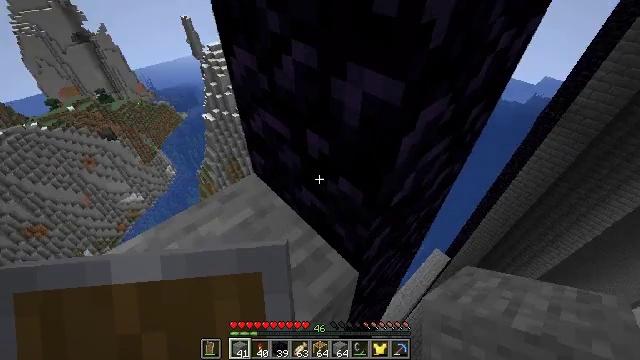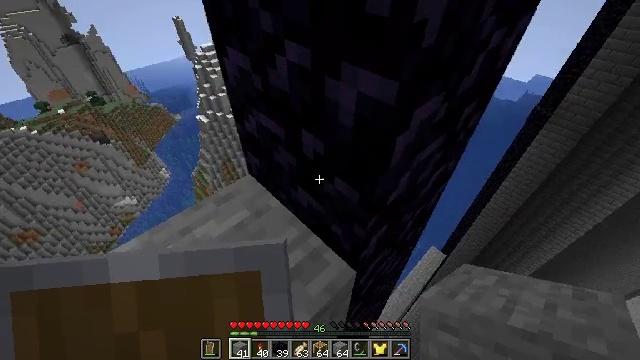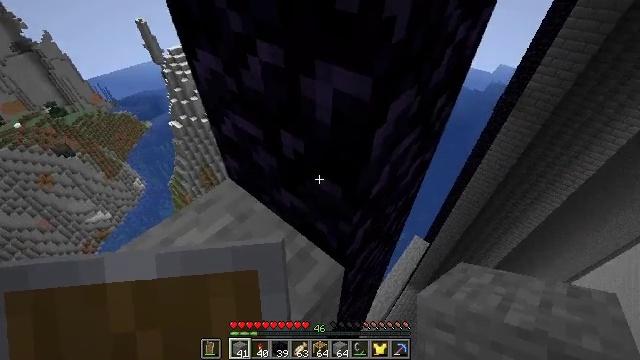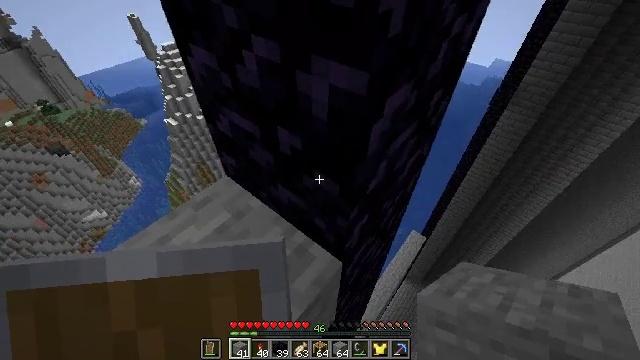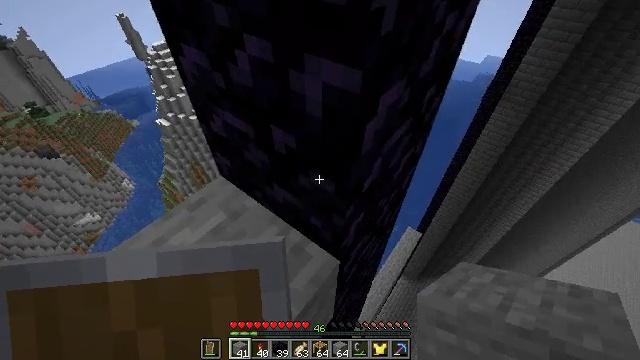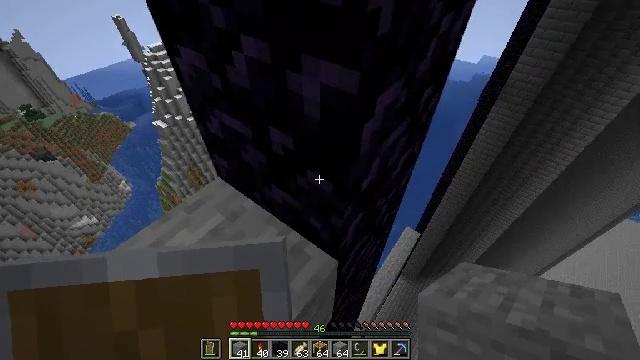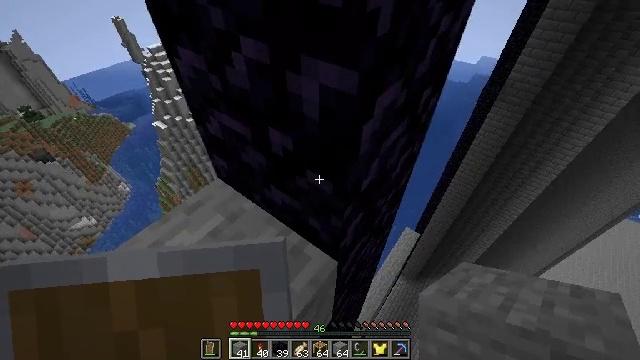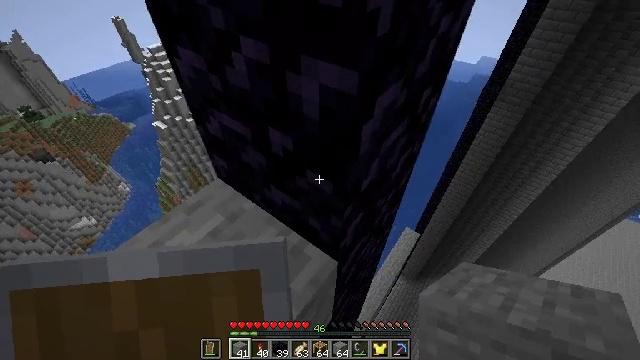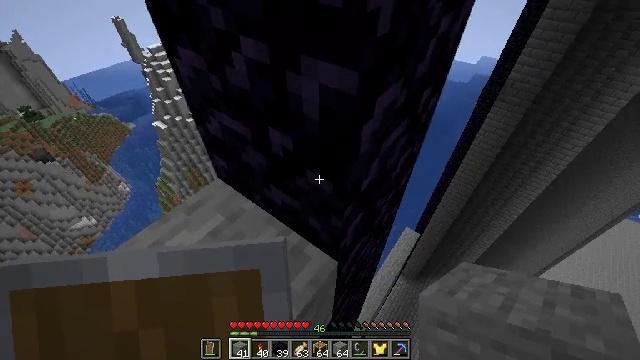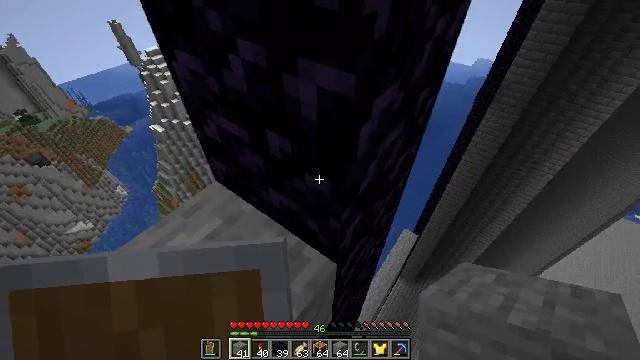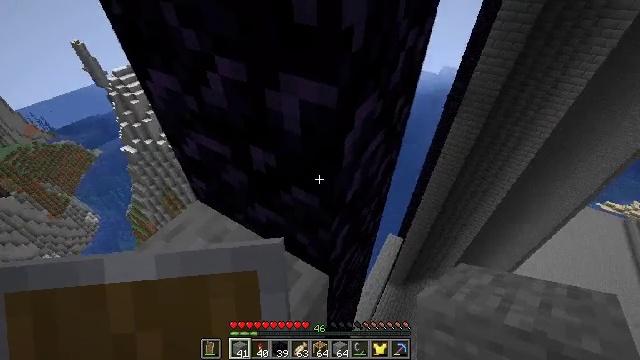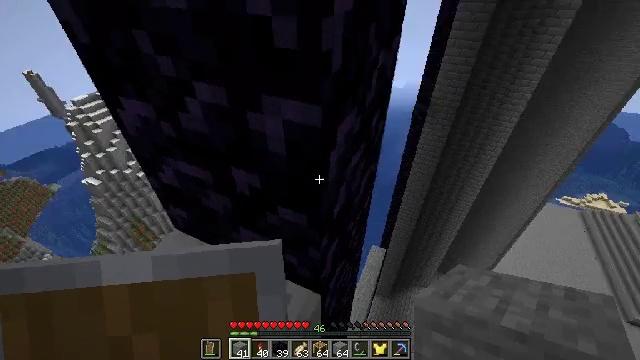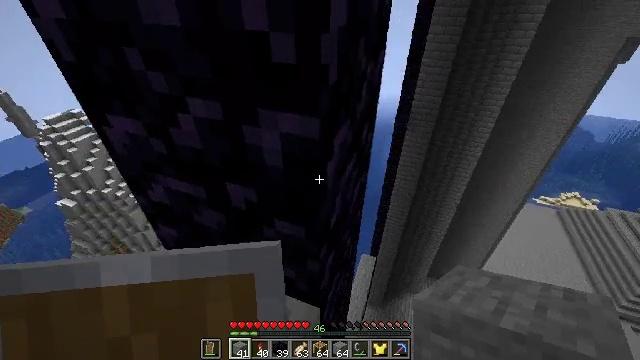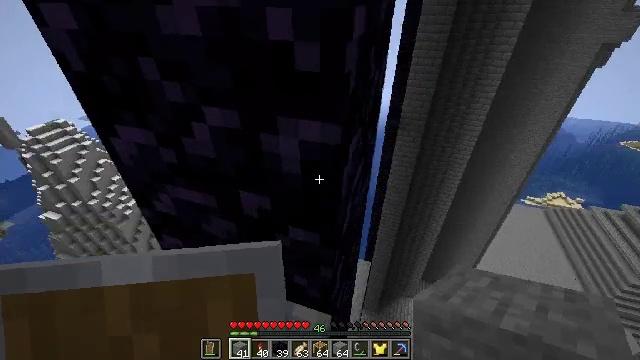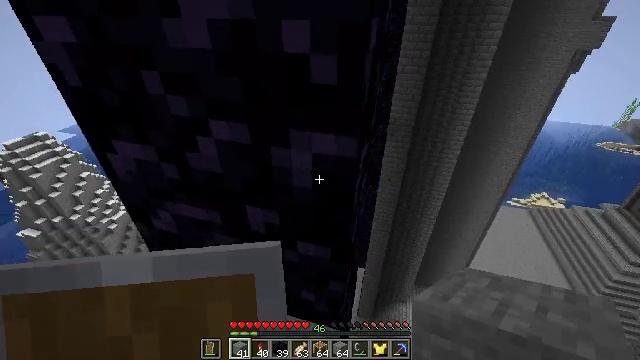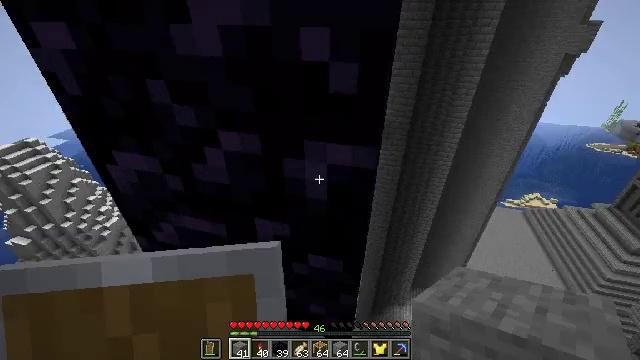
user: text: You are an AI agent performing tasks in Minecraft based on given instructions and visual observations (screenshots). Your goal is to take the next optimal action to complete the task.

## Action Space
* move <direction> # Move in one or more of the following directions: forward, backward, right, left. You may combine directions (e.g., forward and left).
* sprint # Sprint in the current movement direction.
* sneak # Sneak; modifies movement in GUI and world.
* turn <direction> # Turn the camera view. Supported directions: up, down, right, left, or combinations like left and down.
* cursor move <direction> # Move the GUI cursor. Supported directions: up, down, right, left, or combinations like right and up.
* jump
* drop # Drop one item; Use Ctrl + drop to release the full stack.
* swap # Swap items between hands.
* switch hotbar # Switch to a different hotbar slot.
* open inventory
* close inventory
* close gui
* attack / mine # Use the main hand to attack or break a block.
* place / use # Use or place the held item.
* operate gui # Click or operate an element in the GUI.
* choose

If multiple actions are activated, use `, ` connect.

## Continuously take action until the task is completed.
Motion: motion action
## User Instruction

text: Gather obsidian from a lava source.
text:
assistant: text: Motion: sneak, turn right
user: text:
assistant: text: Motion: sneak, turn right
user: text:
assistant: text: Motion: sneak
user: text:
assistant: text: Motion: sneak, turn right
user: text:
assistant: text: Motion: sneak
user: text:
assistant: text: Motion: sneak
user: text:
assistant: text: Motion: sneak
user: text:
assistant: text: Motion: sneak
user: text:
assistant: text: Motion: sneak
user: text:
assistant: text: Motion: move left, sneak, turn right and up
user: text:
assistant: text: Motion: move left, sneak, turn right and up
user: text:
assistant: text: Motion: move left, sneak, turn right and up
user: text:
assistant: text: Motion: move left, sneak, turn right and up
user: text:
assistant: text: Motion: move forward and move left, sneak, turn right and up
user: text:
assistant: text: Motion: move forward and move left, sneak, turn right
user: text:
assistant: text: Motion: move forward and move left, sneak
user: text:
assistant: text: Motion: move forward and move left, sneak
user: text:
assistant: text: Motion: move forward and move left, sneak
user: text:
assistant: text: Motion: move forward and move left, sneak, turn right and up
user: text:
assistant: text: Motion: sneak, turn right and up
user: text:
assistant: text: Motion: turn right
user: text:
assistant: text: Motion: no_op
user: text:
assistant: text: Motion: no_op
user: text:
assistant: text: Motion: no_op
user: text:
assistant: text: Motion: no_op
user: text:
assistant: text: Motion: no_op
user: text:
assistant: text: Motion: no_op
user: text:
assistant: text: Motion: no_op
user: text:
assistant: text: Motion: no_op
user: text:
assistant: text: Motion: no_op